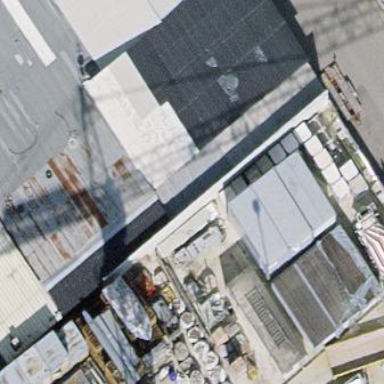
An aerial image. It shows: Industrial building.